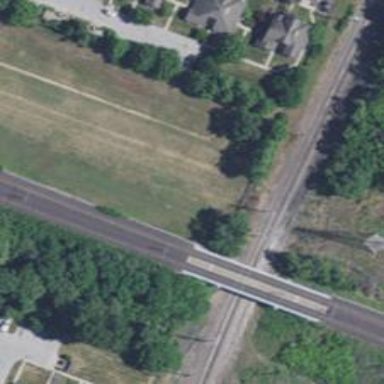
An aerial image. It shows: Bridge for light rail electrified with contact line.